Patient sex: F
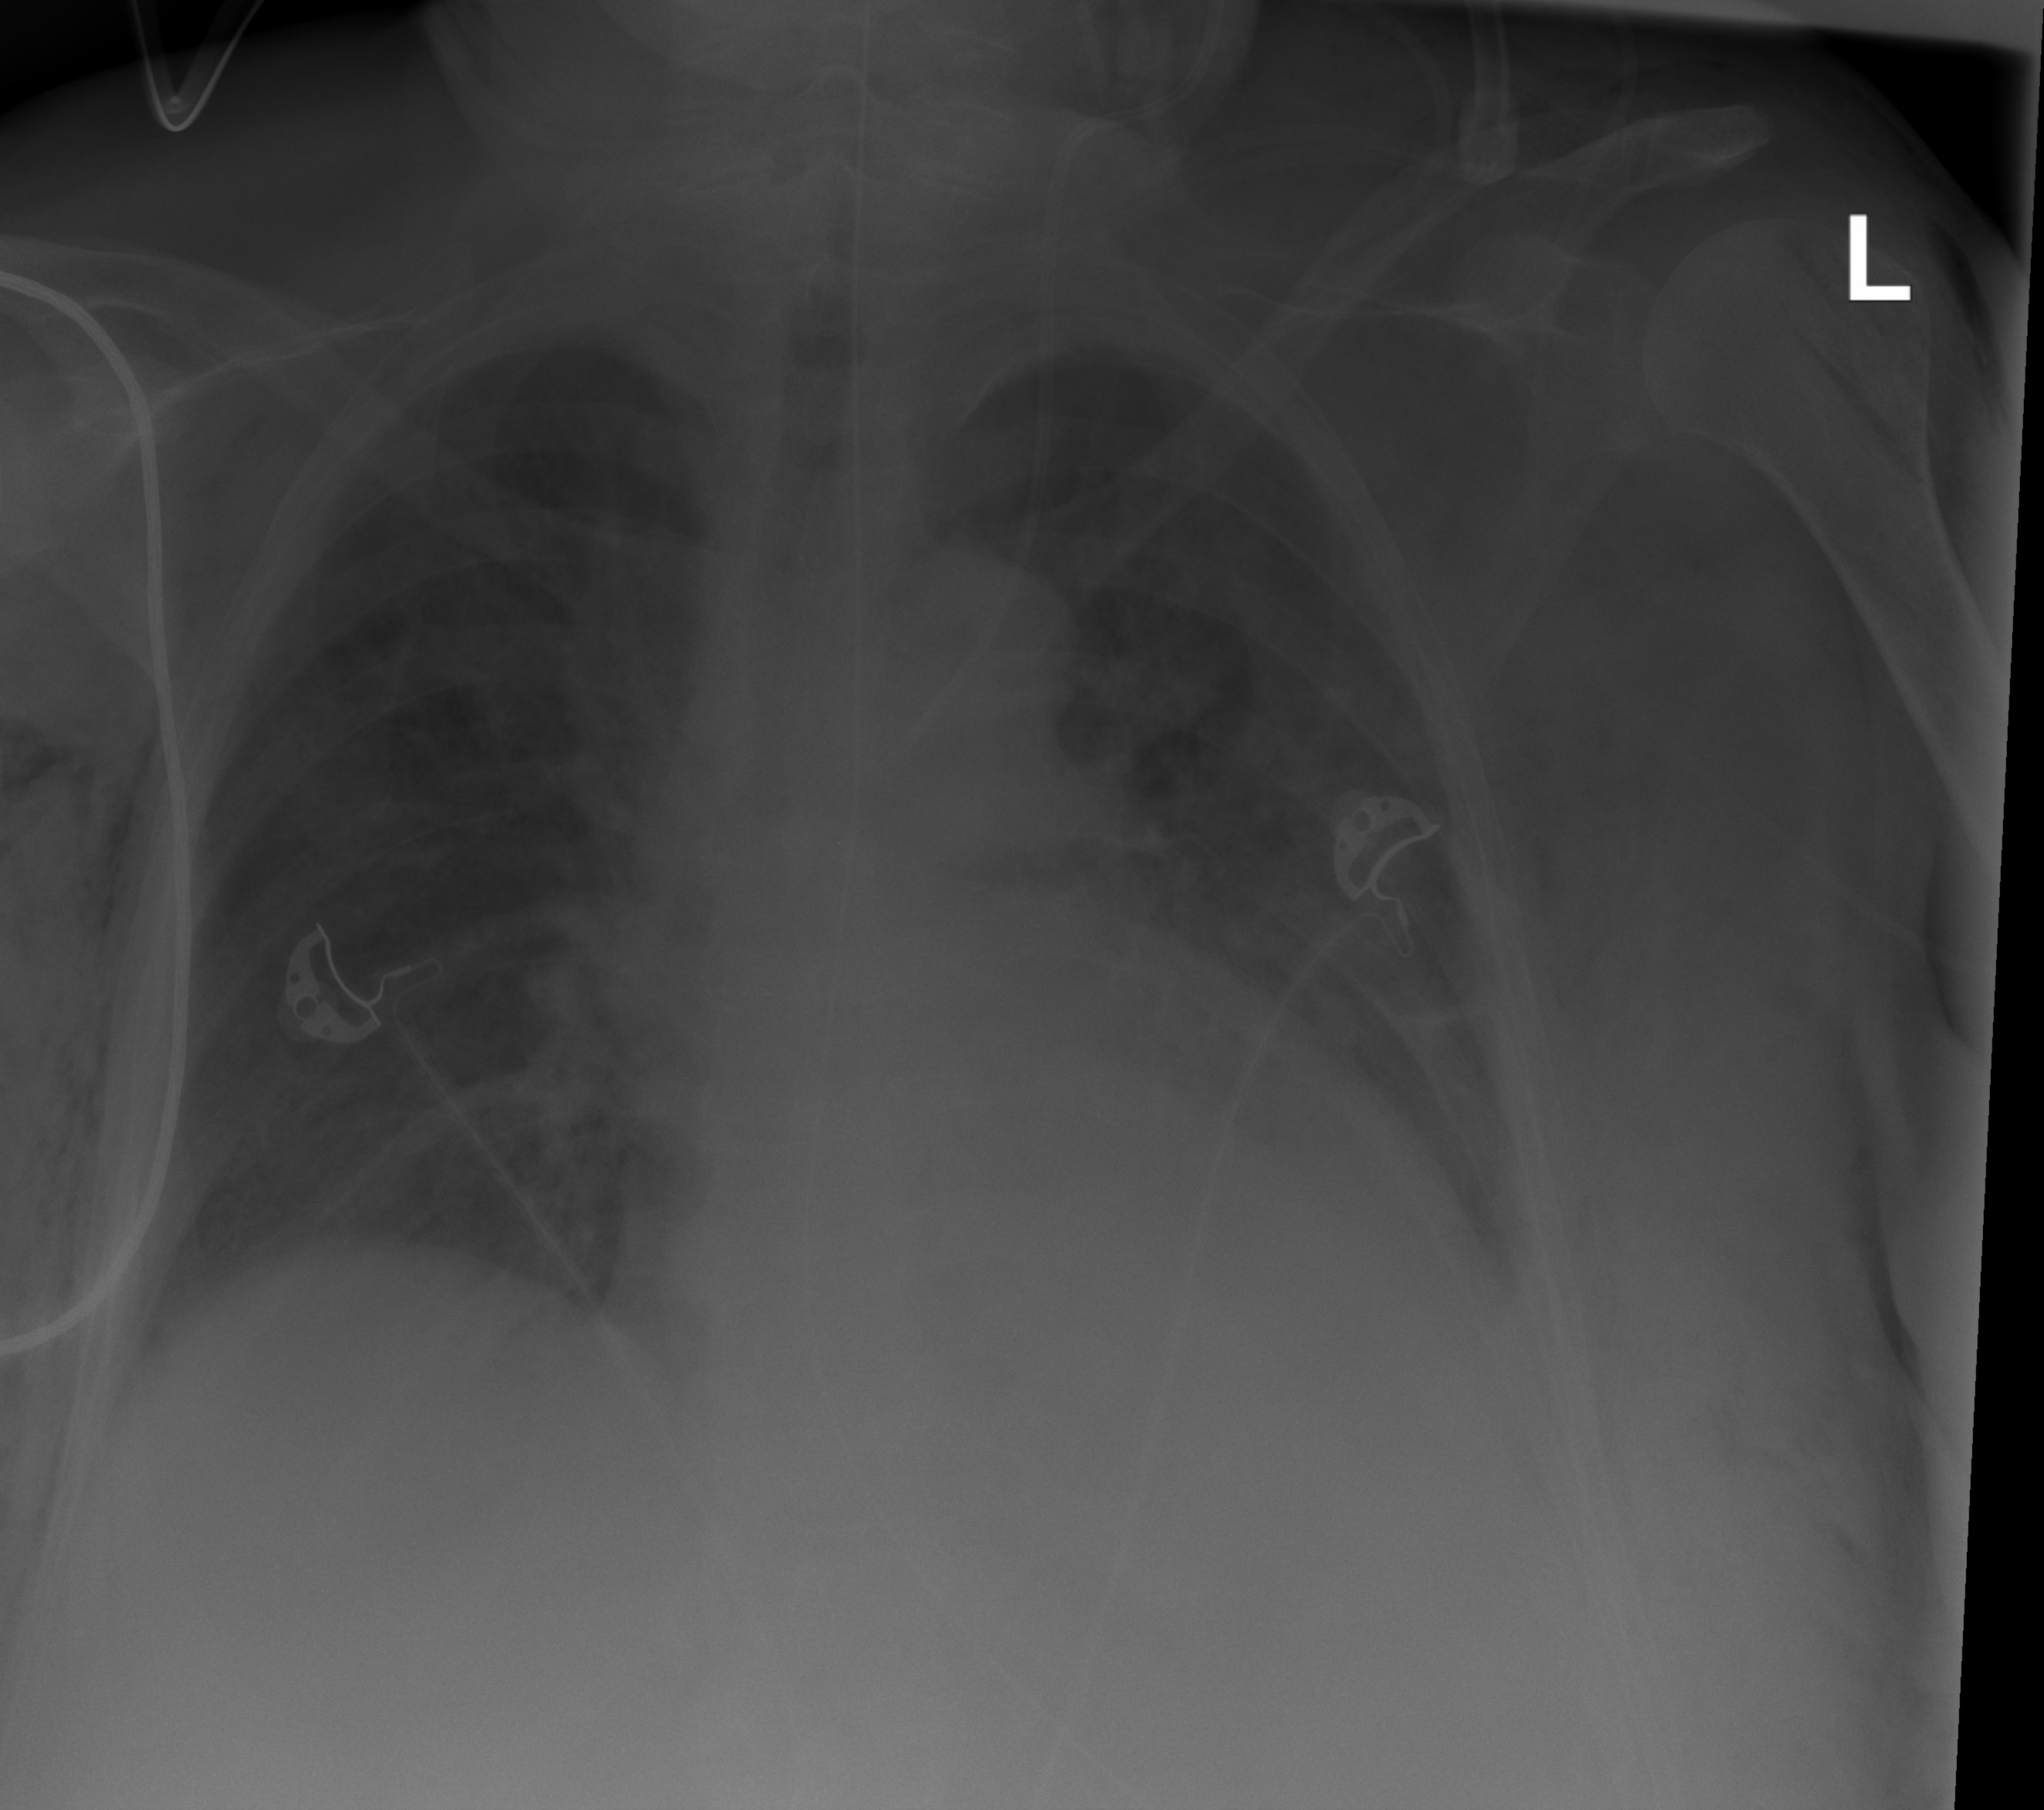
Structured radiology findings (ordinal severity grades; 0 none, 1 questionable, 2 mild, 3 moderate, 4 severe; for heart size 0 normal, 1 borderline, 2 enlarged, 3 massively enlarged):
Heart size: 2
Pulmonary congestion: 1
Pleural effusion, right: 0
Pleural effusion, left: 0
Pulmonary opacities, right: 0
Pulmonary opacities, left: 0
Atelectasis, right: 2
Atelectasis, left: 0